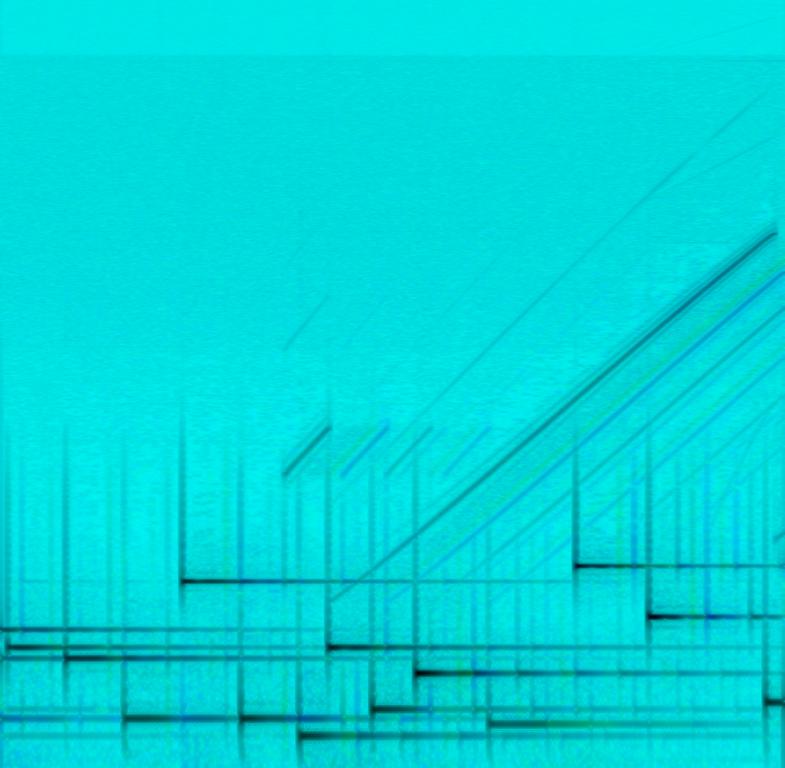
This is a glitch music piece. There is a synth sound rising in pitch that resembles a triangle wave. There are granular synth samples being played randomly. A virtual percussive low-to-mid bell sound is playing a melody that resembles a marimba. There is an eerie feeling of flow. This piece could be used in the soundtracks of dystopian sci-fi movies. It could also be used in exploration sequences of video games.